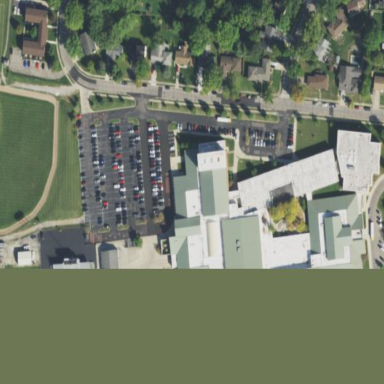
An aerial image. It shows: School.